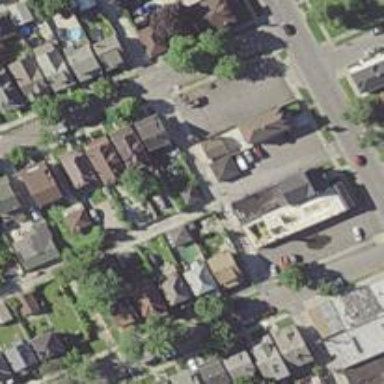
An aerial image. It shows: Alley classified as service road.